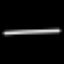
Label: line